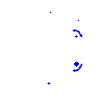
Particle: pion